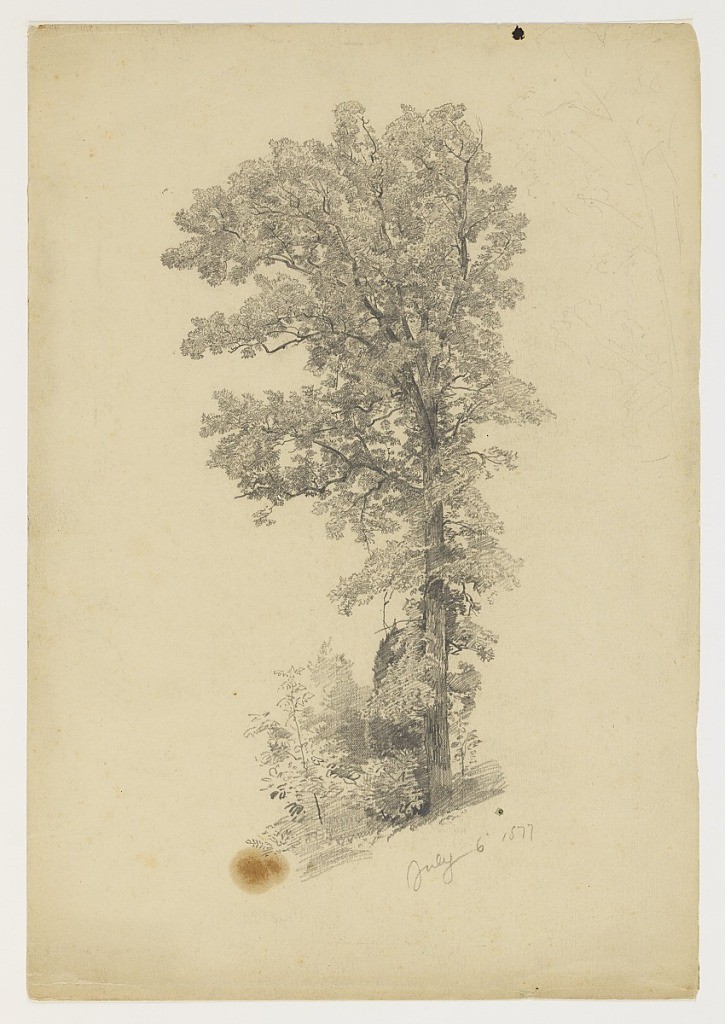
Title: Study of foliage
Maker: William Trost Richards, American, 1833–1905
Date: July 6, 1877
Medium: Graphite on paper
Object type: Drawing
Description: Sketch of a tree with foliage.